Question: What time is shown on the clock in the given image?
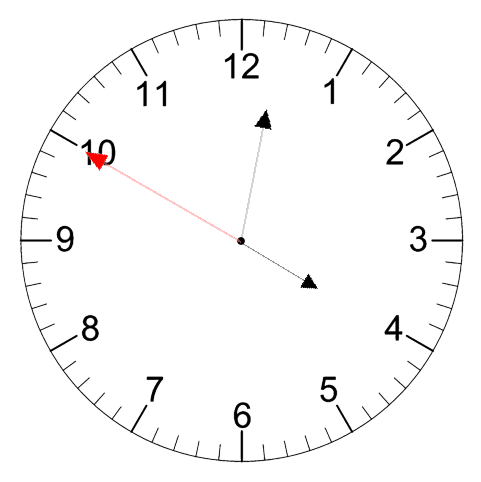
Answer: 04:01:50